Question: What is the reading of this measurement?
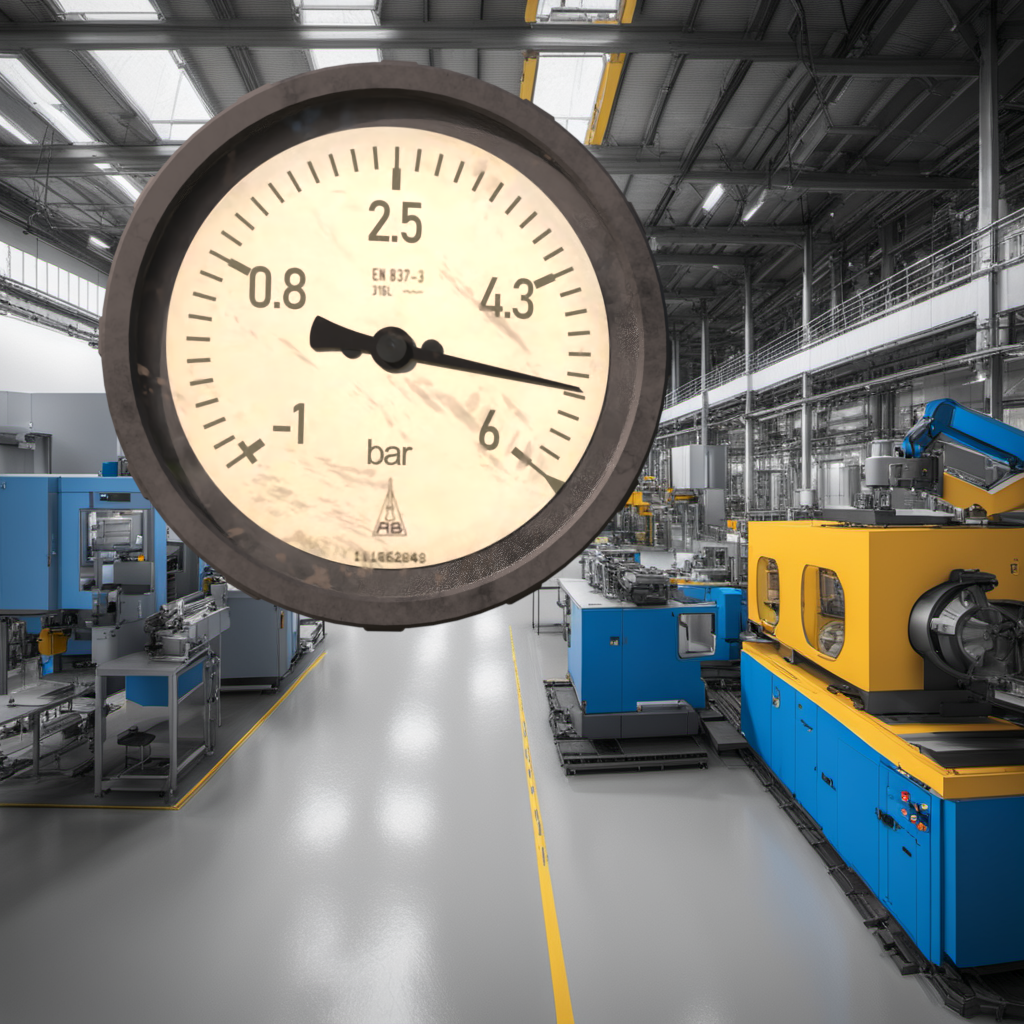
Answer: The result is 5.24
Question: What is the value range of the measurement in the image?
Answer: The range is from -1 to 6
Question: What is the minimum and maximum value range of the measurement in the image?
Answer: The minimum value is -1 and the maximum value is 6